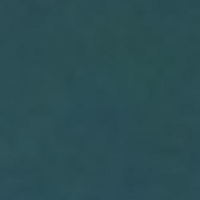
EUNIS habitat code: 14
Species observed at this site:
Chroicocephalus ridibundus